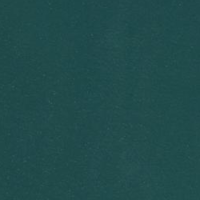
EUNIS habitat code: 14
Species observed at this site:
Podiceps grisegena
Corvus corone
Cyanistes caeruleus
Alcedo atthis
Sylvia borin
Streptopelia decaocto
Aix galericulata
Aythya fuligula
Passer domesticus
Fringilla coelebs
Carduelis carduelis
Turdus merula
Chroicocephalus ridibundus
Tachymarptis melba
Larus michahellis
Gallinula chloropus
Alauda arvensis
Ardea alba
Fringilla montifringilla
Parus major
Milvus milvus
Sterna hirundo
Turdus pilaris
Garrulus glandarius
Phylloscopus trochilus
Bombycilla garrulus